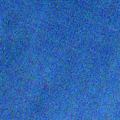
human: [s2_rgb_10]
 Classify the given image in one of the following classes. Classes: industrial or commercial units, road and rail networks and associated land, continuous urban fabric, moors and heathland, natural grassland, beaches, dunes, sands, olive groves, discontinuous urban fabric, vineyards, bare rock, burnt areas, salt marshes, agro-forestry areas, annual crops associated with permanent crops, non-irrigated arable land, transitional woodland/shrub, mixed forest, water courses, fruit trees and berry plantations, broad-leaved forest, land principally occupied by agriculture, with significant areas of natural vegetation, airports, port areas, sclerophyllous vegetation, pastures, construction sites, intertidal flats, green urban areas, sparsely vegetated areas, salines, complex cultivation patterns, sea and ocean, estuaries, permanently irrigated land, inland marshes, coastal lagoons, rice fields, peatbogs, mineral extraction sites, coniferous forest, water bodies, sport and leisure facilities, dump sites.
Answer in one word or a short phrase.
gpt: sea and ocean